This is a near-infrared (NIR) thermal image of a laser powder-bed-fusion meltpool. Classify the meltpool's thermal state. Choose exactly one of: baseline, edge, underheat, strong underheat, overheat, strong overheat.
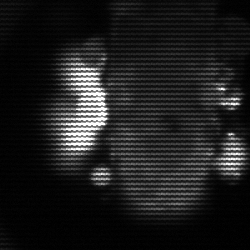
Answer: strong underheat